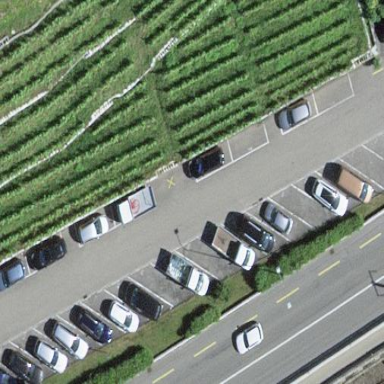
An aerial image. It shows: Parking area with surface.